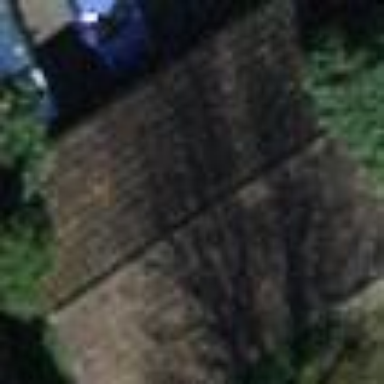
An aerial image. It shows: Group of garages.